Question: When i reload the page, it shows the text with '{{' '}}' instead of processing and outputting.
How to avoid this and optimize the site to load smoothly?

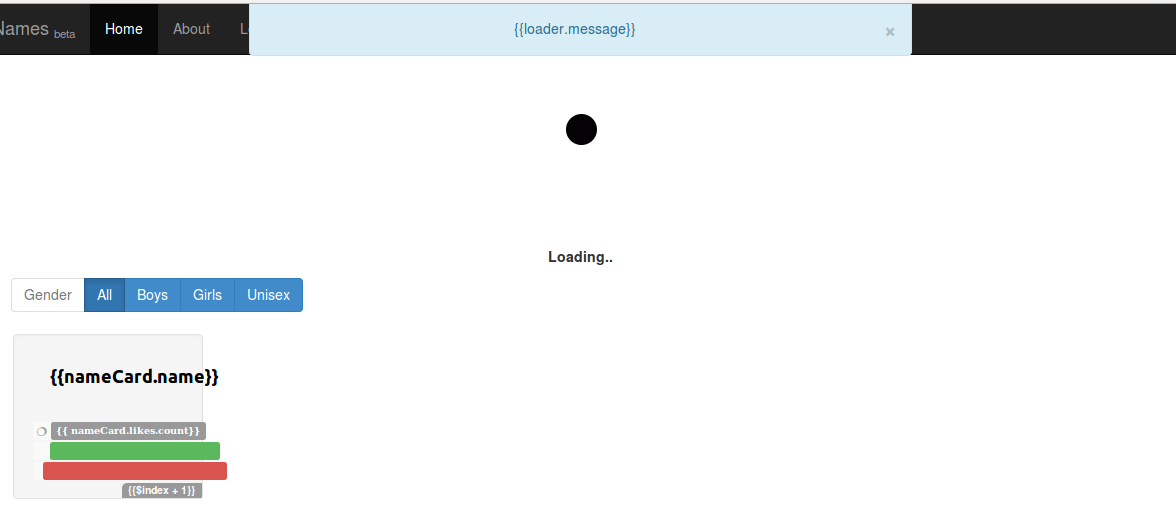
Answer: use ngcloak
<URL>
'''
<div id="template1" ng-cloak>{{ 'hello' }}</div>
'''